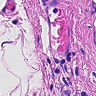
Metastatic tissue present: no